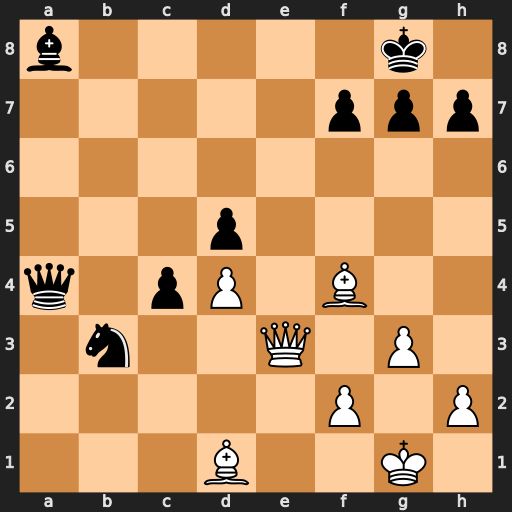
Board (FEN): b5k1/5ppp/8/3p4/q1pP1B2/1n2Q1P1/5P1P/3B2K1
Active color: w
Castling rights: -
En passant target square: -
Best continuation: Qe7 Bc6 Bh5